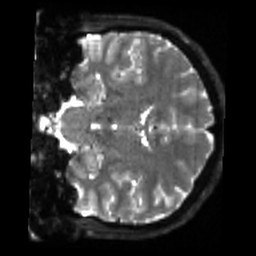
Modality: sbref
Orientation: coronal
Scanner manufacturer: siemens
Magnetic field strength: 3 T
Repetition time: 4 s
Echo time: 0.0594 s